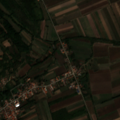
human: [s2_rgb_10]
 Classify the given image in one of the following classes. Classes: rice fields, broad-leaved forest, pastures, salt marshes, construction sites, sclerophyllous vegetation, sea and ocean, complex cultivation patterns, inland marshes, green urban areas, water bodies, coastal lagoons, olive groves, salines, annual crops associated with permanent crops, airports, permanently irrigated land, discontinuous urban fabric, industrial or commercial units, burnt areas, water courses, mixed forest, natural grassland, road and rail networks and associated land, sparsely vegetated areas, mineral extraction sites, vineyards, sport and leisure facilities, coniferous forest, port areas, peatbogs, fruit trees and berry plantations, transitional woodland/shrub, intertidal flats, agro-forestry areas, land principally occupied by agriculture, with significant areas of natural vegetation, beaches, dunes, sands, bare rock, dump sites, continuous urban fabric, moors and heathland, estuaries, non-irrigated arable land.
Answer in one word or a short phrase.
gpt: discontinuous urban fabric, non-irrigated arable land, complex cultivation patterns, land principally occupied by agriculture, with significant areas of natural vegetation